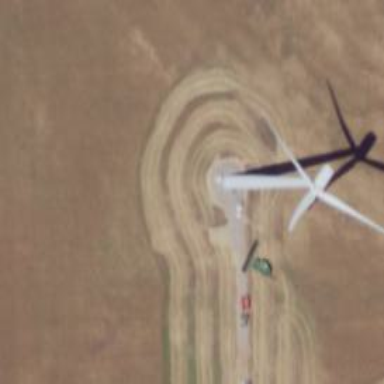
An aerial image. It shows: Industrial building with wind turbine generator. The generator is horizontal axis wind turbine.